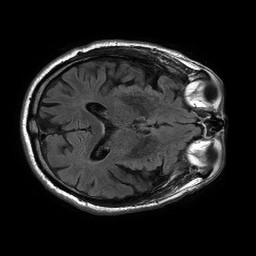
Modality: FLAIR
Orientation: axial
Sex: male
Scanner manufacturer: philips
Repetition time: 11 s
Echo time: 0.125 s